Question: Here is my data structure:

I have an ios app that is attempting to access data from Cloud Firestore. I have been successful in retrieving full documents and querying for documents. However I need to access specific fields from specific documents. How would I make a call that retrieves me just the value of one field from Firestore in swift? Any Help would be appreciated.
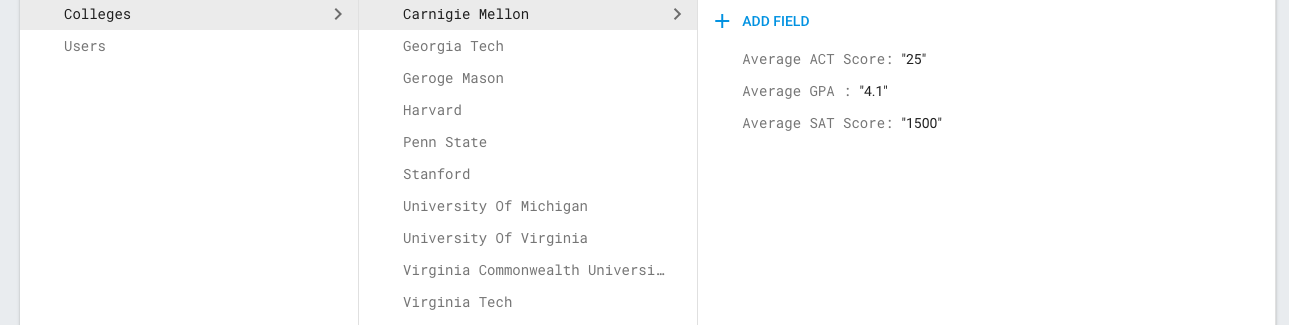
Answer: There is no API that fetches just a single field from a document with any of the web or mobile client SDKs. Entire documents are always fetched when you use <URL>. This implies that there is also no way to use security rules to protect a single field in a document differently than the others.
If you are trying to minimize the amount of data that comes across the wire, you can put that lone field in its own document in a subcollection of the main doc, and you can request that one document individually.
See also this <URL>.
It is possible with server SDKs using methods like <URL>, but you would obviously need to be writing code on a backend and calling that from your client app.